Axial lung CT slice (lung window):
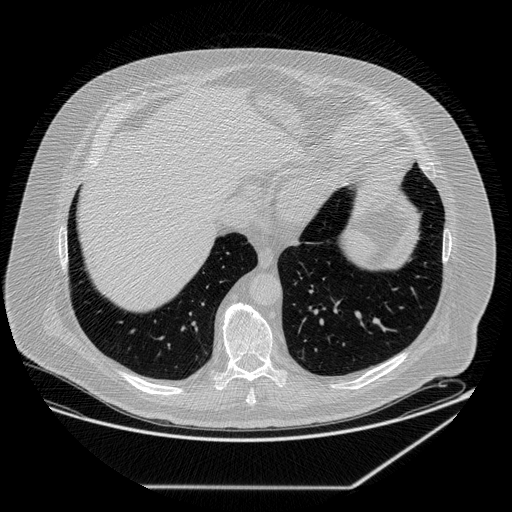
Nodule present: no